Field crop: tomato
Growth stage: 2
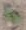
Species: solanum